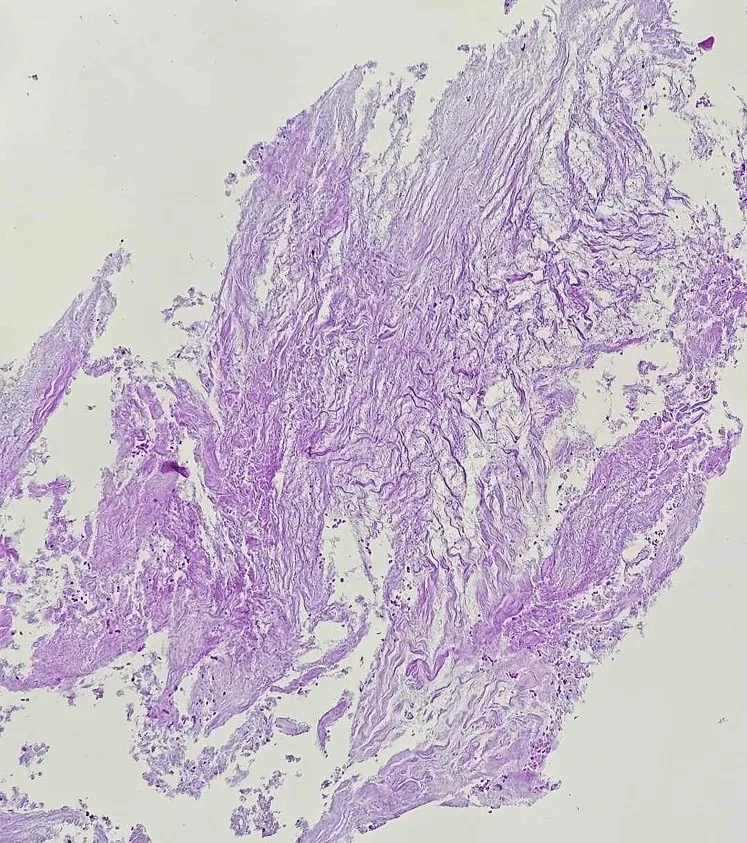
CT-guided biopsy of the nodule (August 10, 2023). . CT, computed tomography.
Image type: pathology (pas)